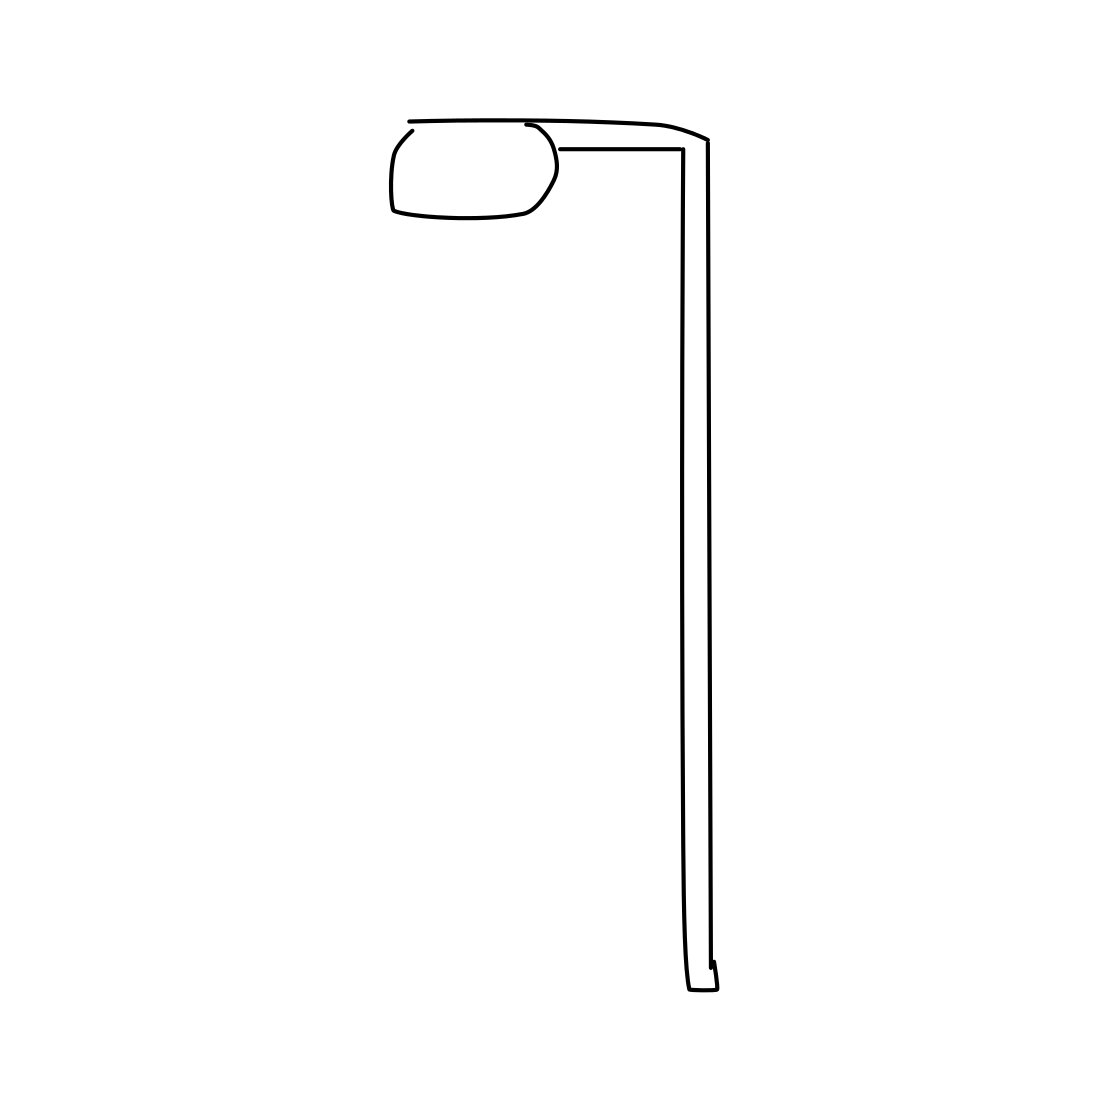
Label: streetlight